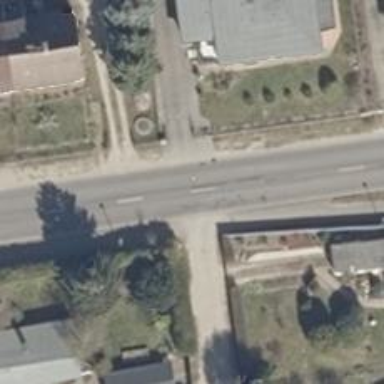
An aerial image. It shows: Asphalt road in residential area.